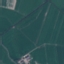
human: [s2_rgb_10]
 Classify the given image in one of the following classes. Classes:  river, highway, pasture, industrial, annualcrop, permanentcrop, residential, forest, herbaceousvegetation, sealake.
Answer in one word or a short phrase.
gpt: Pasture